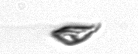
Label: Cryptophyta